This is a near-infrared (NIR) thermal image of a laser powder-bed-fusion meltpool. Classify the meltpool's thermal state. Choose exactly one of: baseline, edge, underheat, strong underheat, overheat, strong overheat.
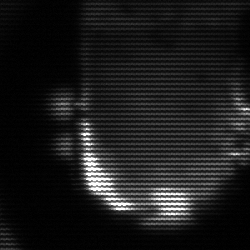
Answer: baseline